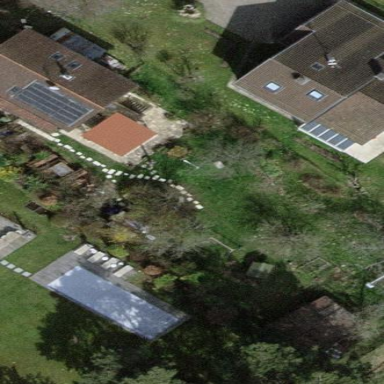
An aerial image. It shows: Garden enclosed by fence.